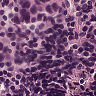
Metastatic tissue present: yes